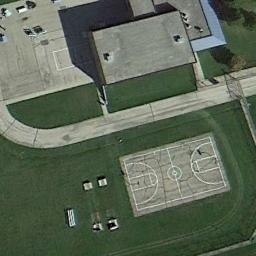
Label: basketball_court